Question: In my Android Application I'm receiving a Response array now I need to fetch that and show the data in a listview.I know how to parse individual data but this time I need to parse an array now,I have tried it but the list items are repeating this is what i tried...The result is

'''
AsyncHttpClient client = new AsyncHttpClient();
RequestParams params = new RequestParams();
params.put("topicsJSON",composeJSON());
client.post("http://www.example.com/LSM_Sci-Mat/load_topics.php",params,new AsyncHttpResponseHandler()
{
public void onSuccess(String response)
{
Gson gson = new GsonBuilder().create();
try
{
JSONArray arr = new JSONArray(response);
for (int i = 0; i < arr.length(); i++)
{
//JSONObject obj = (JSONObject) arr.get(i);
list.add(arr.get(i).toString());
//Toast.makeText(getApplicationContext(), "Element ==> "+list, 5000).show();
}
load_data();
}
catch (JSONException e)
{
// TODO Auto-generated catch block
e.printStackTrace();
}
}
@Override
public void onFailure(int statusCode, Throwable error,String content)
{
if (statusCode == 404)
{
Toast.makeText(getApplicationContext(), "Requested resource not found", Toast.LENGTH_LONG).show();
}
else if (statusCode == 500)
{
Toast.makeText(getApplicationContext(), "Something went wrong at server end", Toast.LENGTH_LONG).show();
}
else
{
Toast.makeText(getApplicationContext(), "Unexpected Error occcured! [Most common Error: Device might not be connected to Internet]",
Toast.LENGTH_LONG).show();
}
}
});
}
private String composeJSON() {
// TODO Auto-generated method stub
ArrayList<HashMap<String, String>> check_in_List;
check_in_List = new ArrayList<HashMap<String, String>>();
HashMap<String, String> map = new HashMap<String, String>();
map.put("subject_code",received_subject_code);
check_in_List.add(map);
Gson gson = new GsonBuilder().create();
return gson.toJson(check_in_List);
}
public void load_data()
{
ArrayAdapter<String> phy = new ArrayAdapter<String>(this, android.R.layout.simple_list_item_1,list);
l1.setAdapter(phy);
l1.setOnItemClickListener(new OnItemClickListener() {
public void onItemClick(AdapterView<?> parent, View view,
int position, long id) {
// When clicked, show a toast with the TextView text
//String pos = (String) l1.getItemAtPosition(position);
int topic_index = position + 1;
String pos = String.valueOf(topic_index);
}
});
}
'''
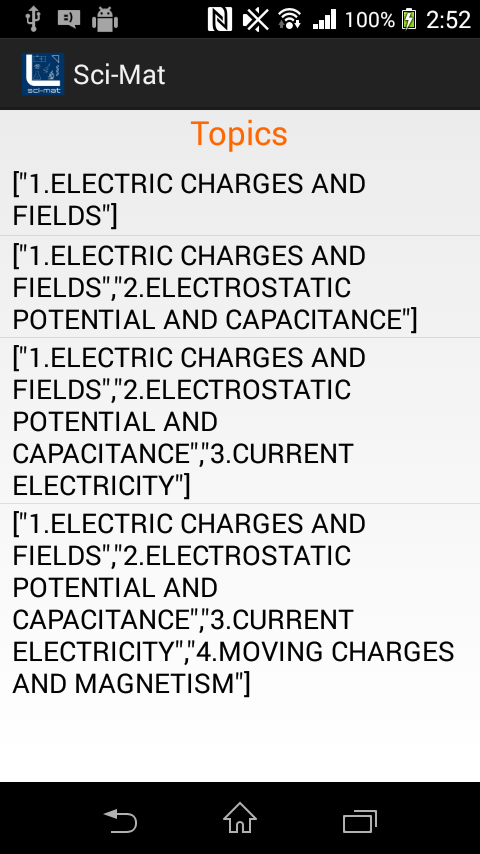
Answer: This is simple technique. You should get the contents of JSON from Url and then parse it to show on ListView. I made a scenario according to your url. Follow the below code.
'''
import java.util.ArrayList;
import org.apache.http.HttpEntity;
import org.apache.http.HttpResponse;
import org.apache.http.client.HttpClient;
import org.apache.http.client.methods.HttpPost;
import org.apache.http.impl.client.DefaultHttpClient;
import org.apache.http.util.EntityUtils;
import org.json.JSONArray;
import android.app.Activity;
import android.app.ProgressDialog;
import android.os.AsyncTask;
import android.os.Bundle;
import android.widget.ArrayAdapter;
import android.widget.ListView;
import android.widget.Toast;
public class SampleActivity extends Activity
{
ListView listView;
String url = "http://www.thetaf.com/LSM_Sci-Mat/load_topics.php";
ArrayList<String> data = new ArrayList<String>();
@Override
protected void onCreate(Bundle savedInstanceState)
{
super.onCreate(savedInstanceState);
setContentView(R.layout.sample);
listView = (ListView) findViewById(R.id.listView1);
new GetData().execute();
}
private class GetData extends AsyncTask<String, Void, JSONArray>
{
ProgressDialog pd;
@Override
protected void onPreExecute()
{
pd = ProgressDialog.show(SampleActivity.this, "", "Getting Data from server");
}
@Override
protected JSONArray doInBackground(String... params)
{
try
{
HttpClient client = new DefaultHttpClient();
HttpPost httpPost = new HttpPost(url);
HttpResponse httpResponse = client.execute(httpPost);
HttpEntity entity = httpResponse.getEntity();
String responseInString = EntityUtils.toString(entity);
return new JSONArray(responseInString);
}
catch(Exception e)
{
e.printStackTrace();
}
return null;
}
@Override
protected void onPostExecute(JSONArray result)
{
super.onPostExecute(result);
pd.dismiss();
if(result != null)
{
try
{
data.clear();
for(int a = 0; a < result.length(); a++)
{
JSONArray array = result.getJSONArray(a);
for(int b = 0; b < array.length(); b++)
{
data.add(array.getString(b));
}
}
if(data.size() > 0)
{
ArrayAdapter<String> adapter = new ArrayAdapter<String>(SampleActivity.this,
android.R.layout.simple_list_item_1, data);
listView.setAdapter(adapter);
// here you can also define your custom adapter and set it to listView
//according to your own defined layout as items
}
else
{
Toast.makeText(SampleActivity.this, "No Data Found", Toast.LENGTH_LONG).show();
}
}
catch(Exception e)
{
e.printStackTrace();
}
}
}
}
}
'''